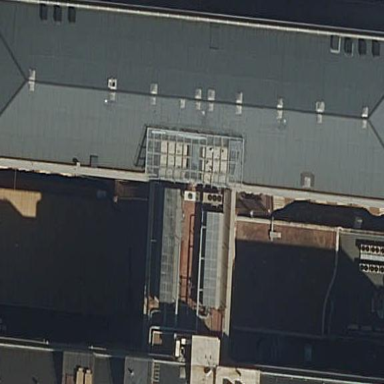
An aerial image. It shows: Part of building.